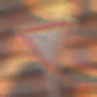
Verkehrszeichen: VorfahrtGewaehren
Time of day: MorningAfternoon
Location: Outdoor (Urban)
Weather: Clear
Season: NotSpecified
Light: Natural